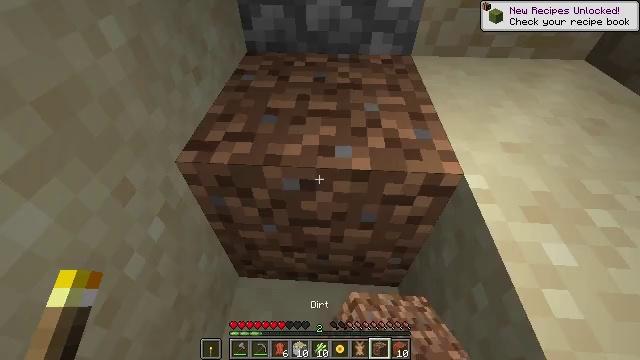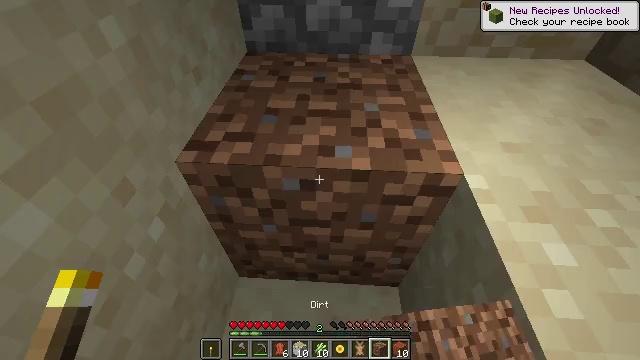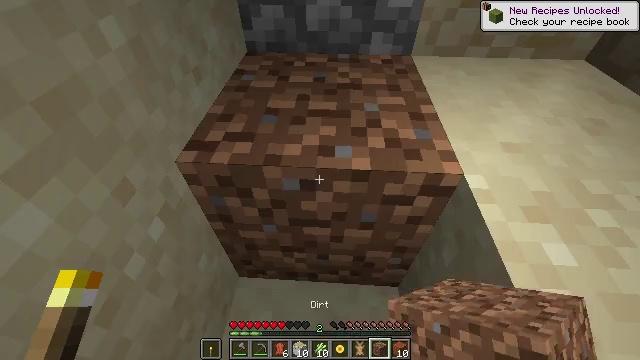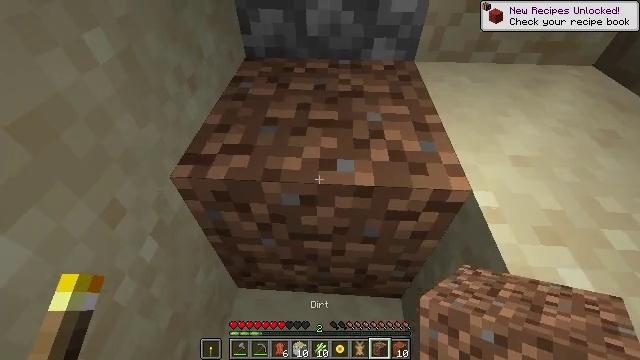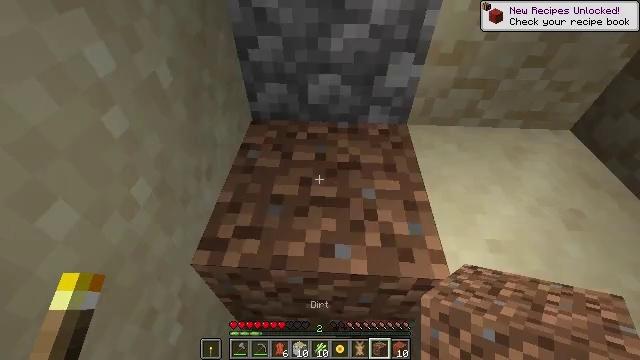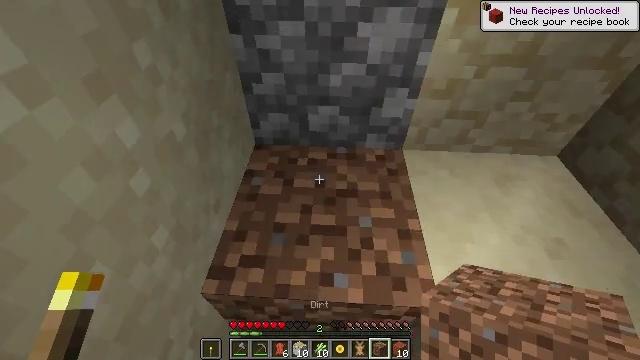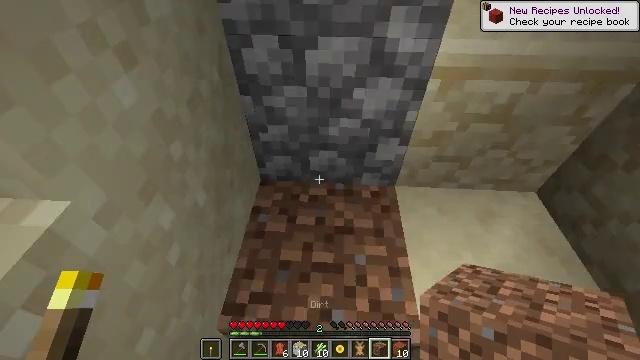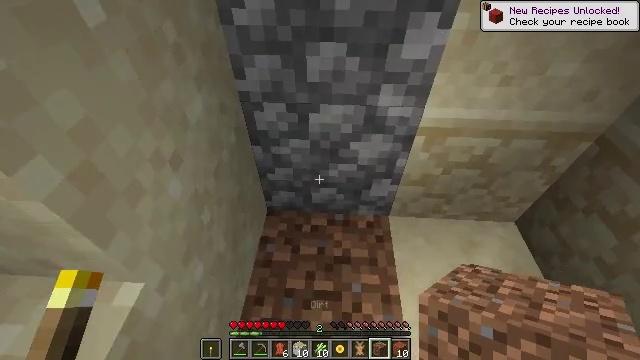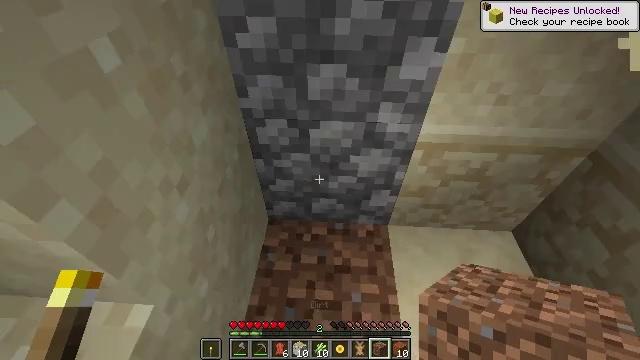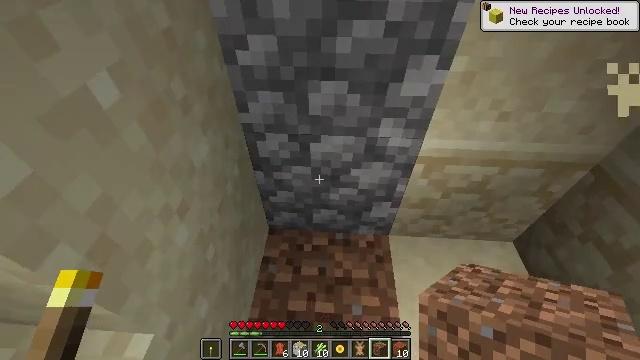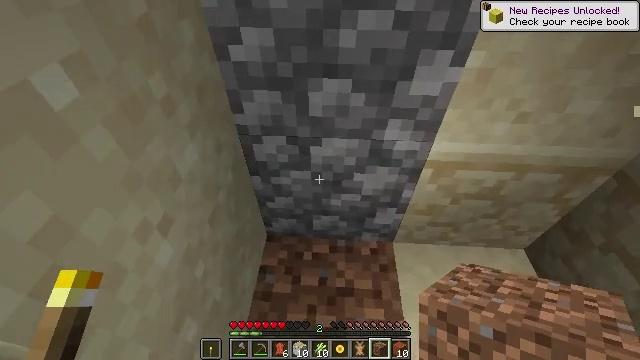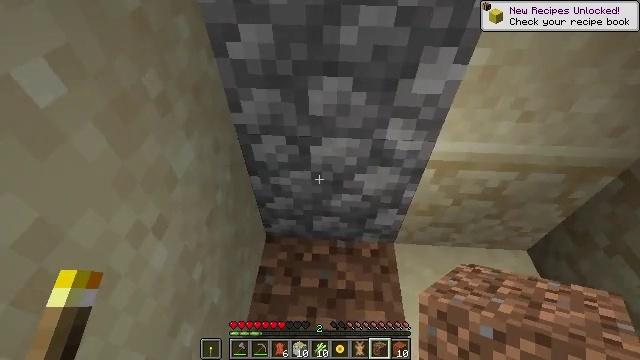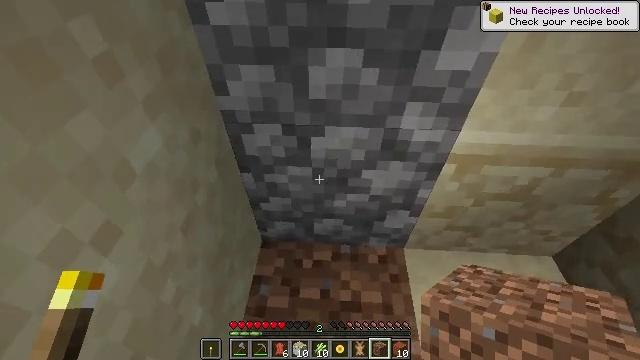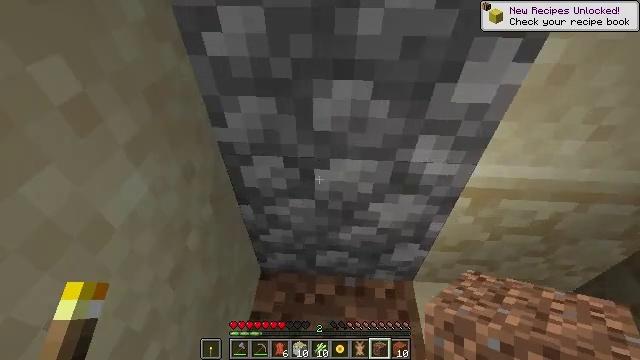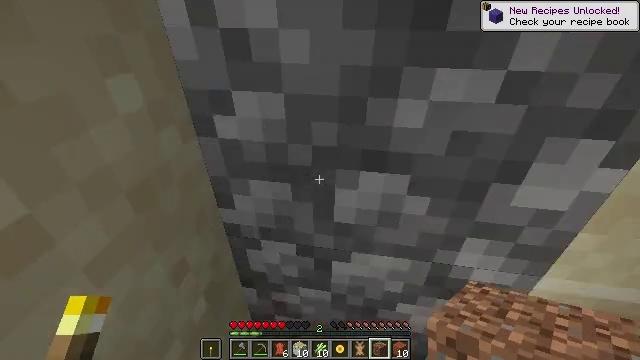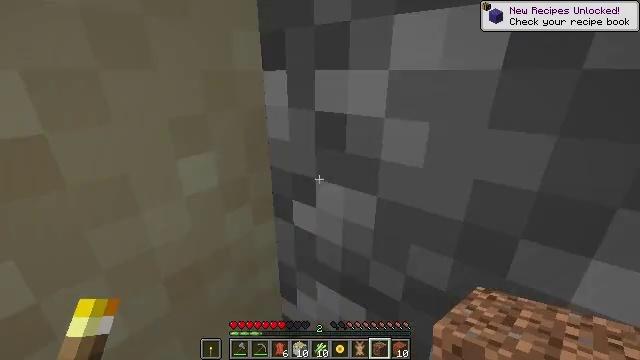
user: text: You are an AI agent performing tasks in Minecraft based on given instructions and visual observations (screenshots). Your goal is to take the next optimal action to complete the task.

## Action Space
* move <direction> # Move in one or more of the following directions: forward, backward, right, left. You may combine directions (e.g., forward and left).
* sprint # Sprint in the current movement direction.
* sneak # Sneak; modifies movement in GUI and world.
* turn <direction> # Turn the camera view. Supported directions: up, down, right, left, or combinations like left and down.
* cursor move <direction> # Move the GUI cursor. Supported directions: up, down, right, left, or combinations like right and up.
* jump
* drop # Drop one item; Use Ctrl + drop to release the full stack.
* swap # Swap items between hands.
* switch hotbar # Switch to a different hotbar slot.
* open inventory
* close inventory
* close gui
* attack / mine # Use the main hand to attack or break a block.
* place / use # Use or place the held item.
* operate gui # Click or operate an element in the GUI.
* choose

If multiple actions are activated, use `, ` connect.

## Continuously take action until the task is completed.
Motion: motion action
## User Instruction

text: Dig up some sand.
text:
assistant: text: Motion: no_op
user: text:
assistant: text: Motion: no_op
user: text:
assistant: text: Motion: move forward
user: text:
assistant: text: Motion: move forward, jump
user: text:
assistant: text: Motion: move forward, jump
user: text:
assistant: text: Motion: move forward, jump
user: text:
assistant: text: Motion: move forward, jump
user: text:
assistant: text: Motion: move forward, jump
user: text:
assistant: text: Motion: move forward, jump
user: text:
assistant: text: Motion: move forward
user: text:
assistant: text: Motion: move forward
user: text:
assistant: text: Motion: move forward
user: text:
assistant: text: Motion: move forward, turn up
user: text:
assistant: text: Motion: move forward, turn left and up
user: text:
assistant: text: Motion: turn left and up
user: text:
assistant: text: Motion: turn left and up
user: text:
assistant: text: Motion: turn left and up
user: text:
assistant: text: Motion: turn left and up
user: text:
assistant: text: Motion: no_op
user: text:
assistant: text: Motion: no_op
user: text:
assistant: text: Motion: no_op
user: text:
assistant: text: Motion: turn up
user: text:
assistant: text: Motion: turn left and up
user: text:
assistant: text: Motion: turn left and up
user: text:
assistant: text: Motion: turn up
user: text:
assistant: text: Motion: turn right and up
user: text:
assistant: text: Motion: no_op
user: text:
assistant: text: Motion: no_op
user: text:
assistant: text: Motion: no_op
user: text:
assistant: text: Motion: no_op